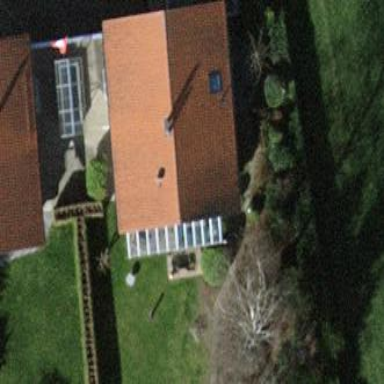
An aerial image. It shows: Simple and straightforward house.